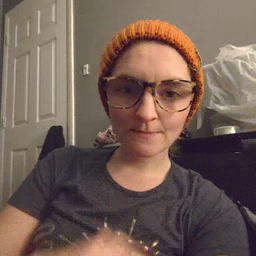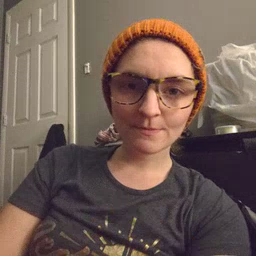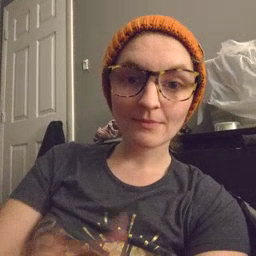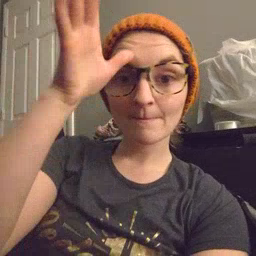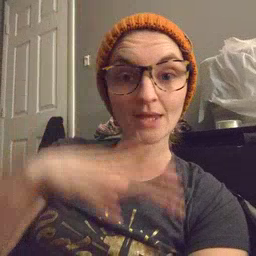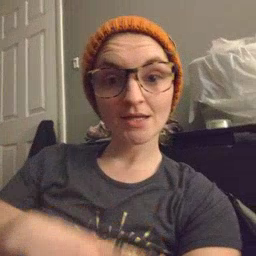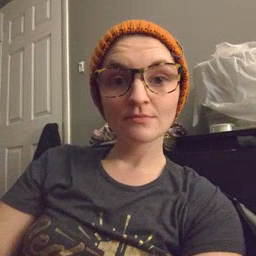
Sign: man